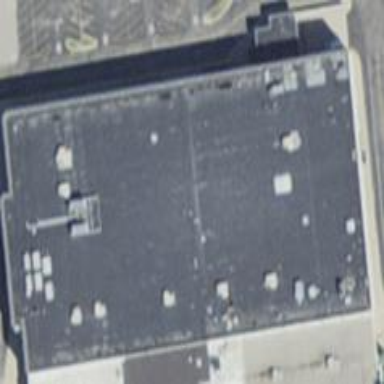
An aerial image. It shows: Retail department store.